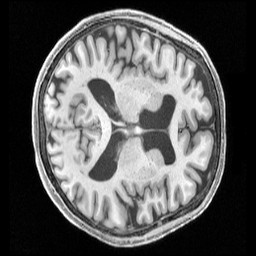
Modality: T1w
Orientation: axial
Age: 67
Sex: female
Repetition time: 2.4 s
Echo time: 0.00222 s